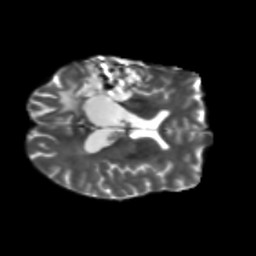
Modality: T2w
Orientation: axial
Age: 49
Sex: male
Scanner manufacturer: siemens
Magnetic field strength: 3 T
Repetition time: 5.25 s
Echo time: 0.08 s